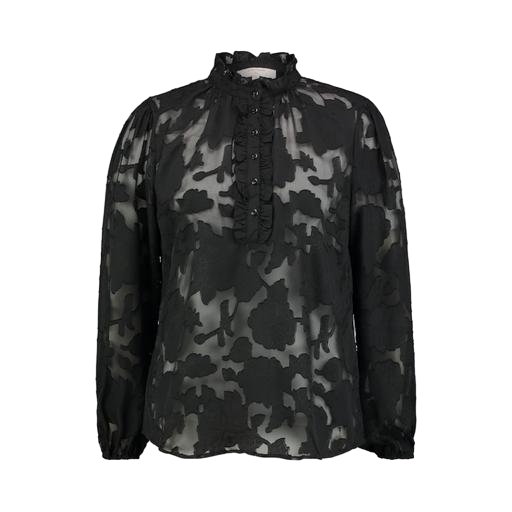
black floral-lace shirt, black floral-appliqué long-sleeved shirt, black vanessa bruno athé high-neck ruffled blouse, white background